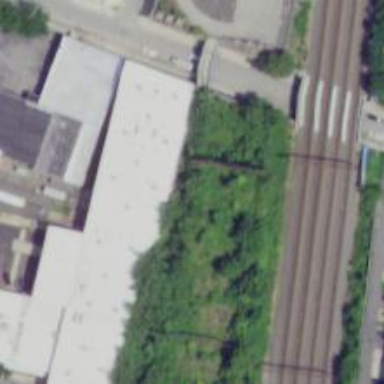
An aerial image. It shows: Abandoned railway.